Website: crate-barrel
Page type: newsletter-management
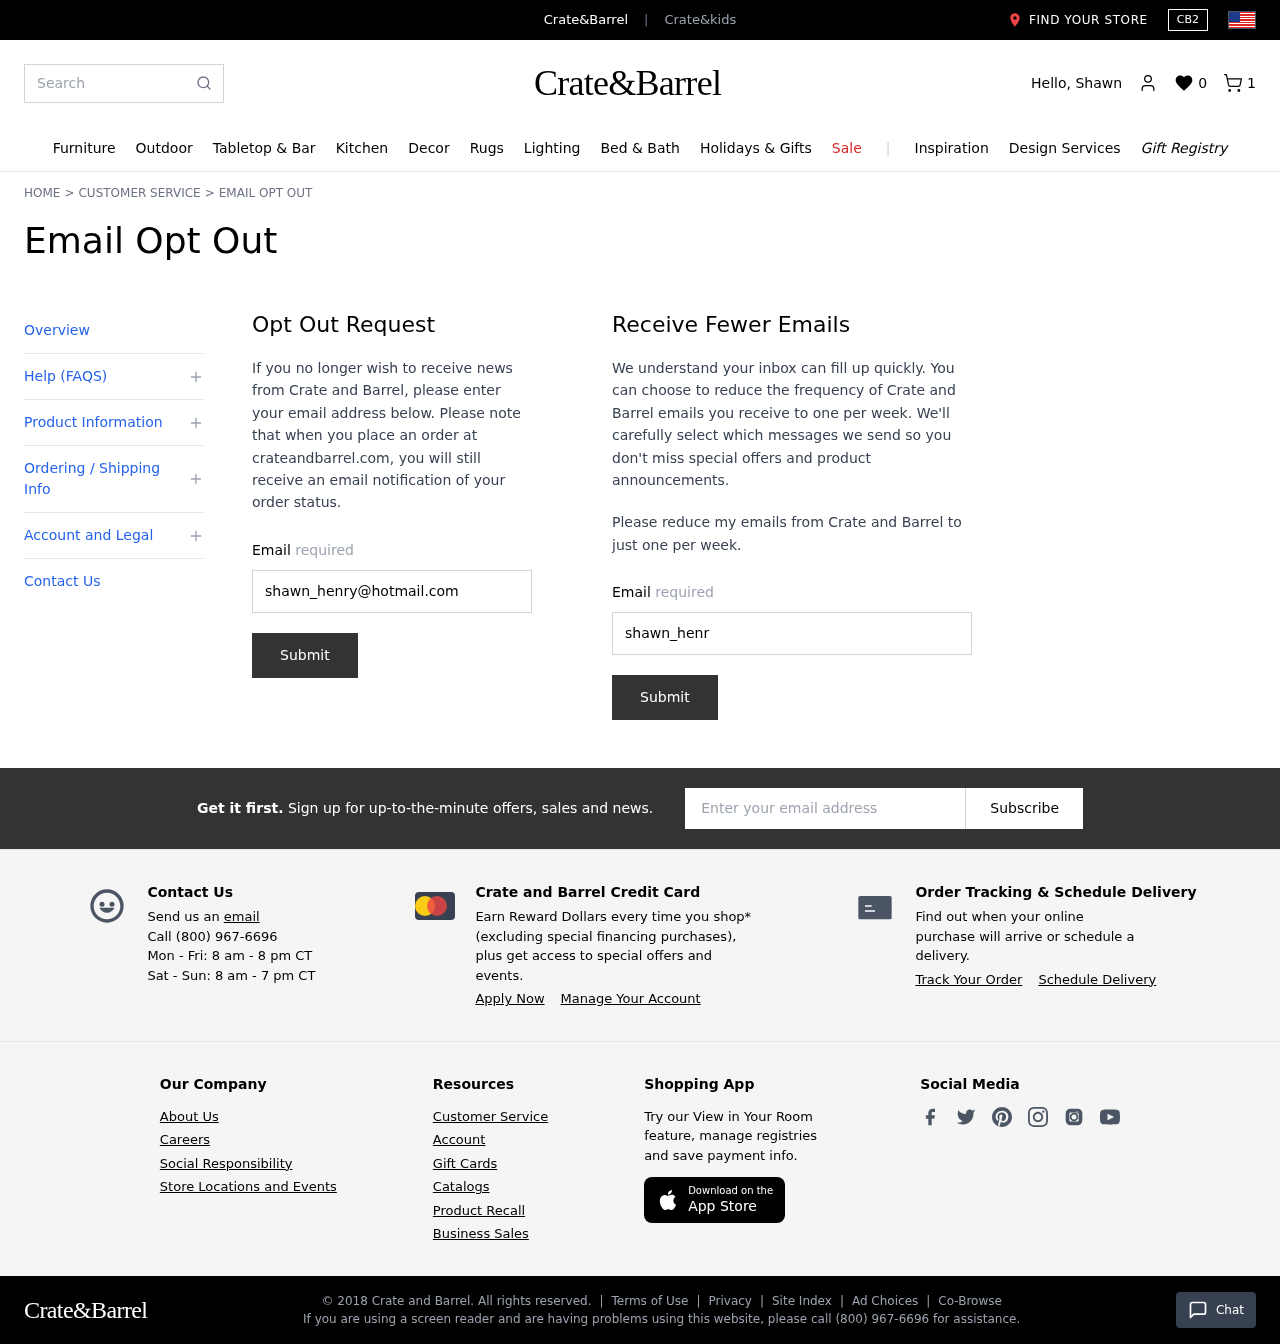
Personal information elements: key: PII_EMAIL
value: shawn_henry@hotmail.com
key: PII_EMAIL2
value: shawn_henry@hotmail.com
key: PII_EMAIL3
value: shawn_henry@hotmail.com
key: PII_FIRSTNAME
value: Shawn
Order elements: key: ORDER_NUM_ITEMS
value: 1
Search elements: key: HEADER_SEARCH
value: Search
Other elements: key: WISHLIST_COUNT
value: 0